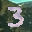
Label: 3